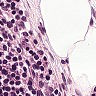
Metastatic tissue present: no